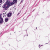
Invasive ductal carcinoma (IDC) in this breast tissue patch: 0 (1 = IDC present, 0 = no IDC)